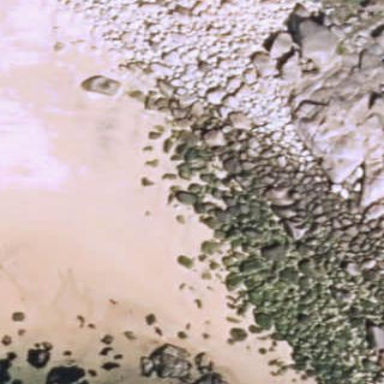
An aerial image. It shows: Scenic beach with natural beauty.